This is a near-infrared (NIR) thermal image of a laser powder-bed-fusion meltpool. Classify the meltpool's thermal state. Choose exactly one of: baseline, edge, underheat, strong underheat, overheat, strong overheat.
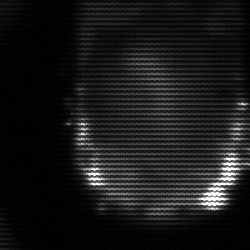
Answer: baseline